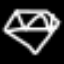
Label: diamond